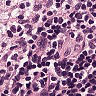
Metastatic tissue present: no